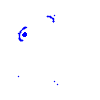
Particle: pion